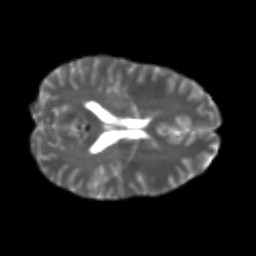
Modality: T2w
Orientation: axial
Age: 23
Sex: female
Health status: healthy
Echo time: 0.074 s